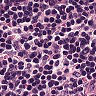
Metastatic tissue present: no